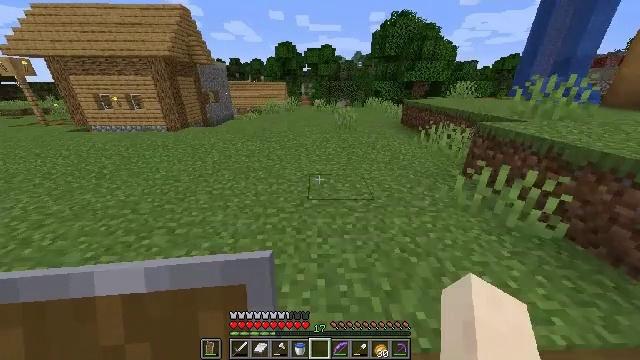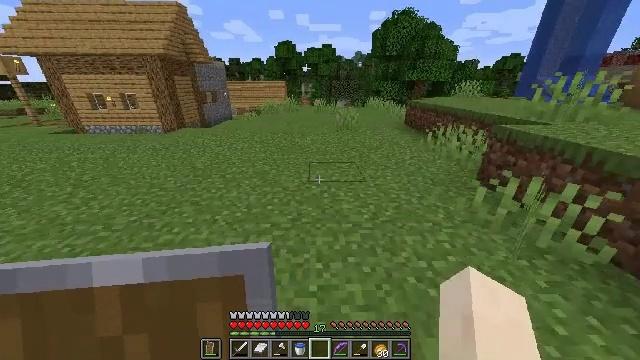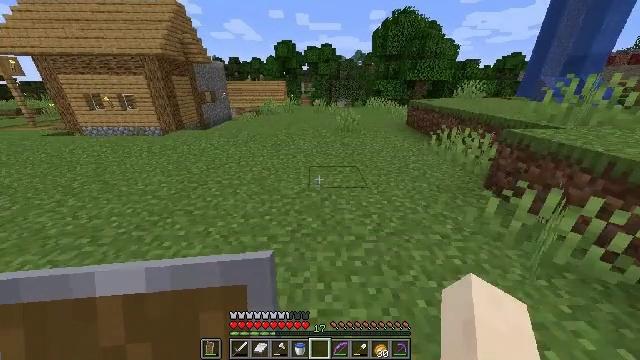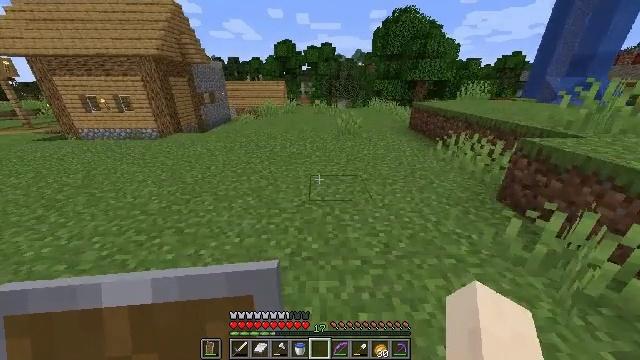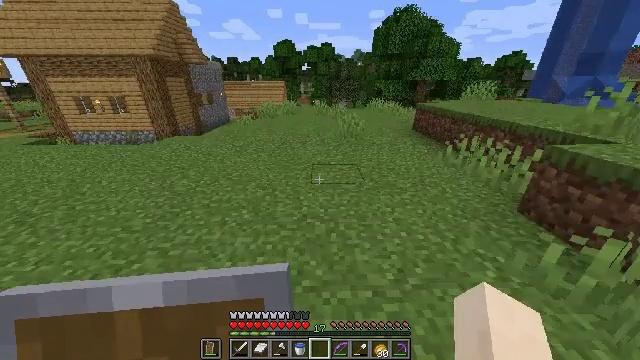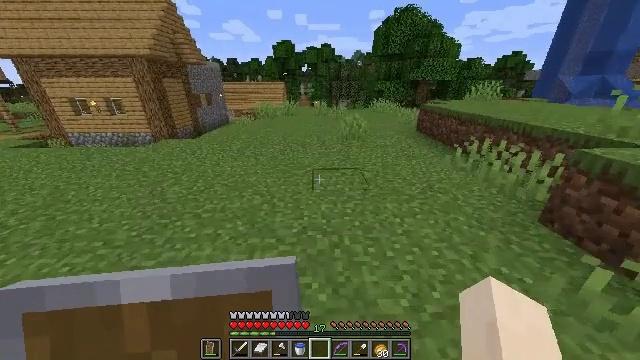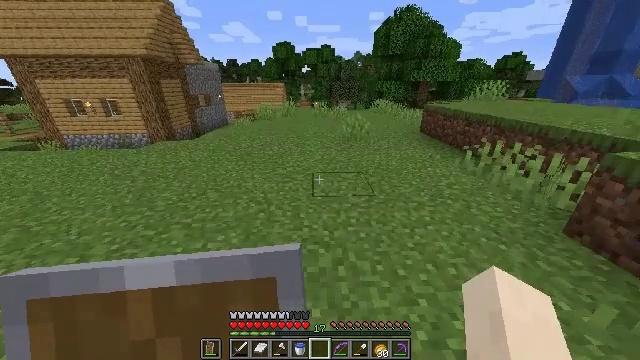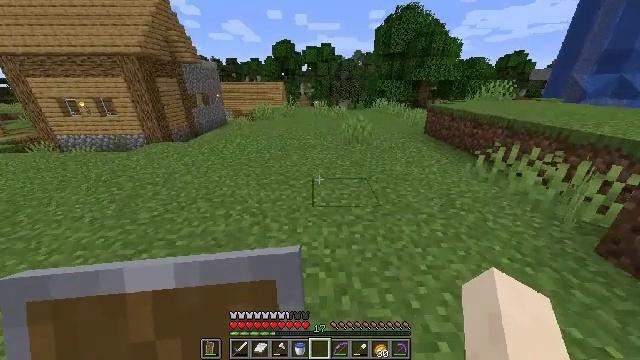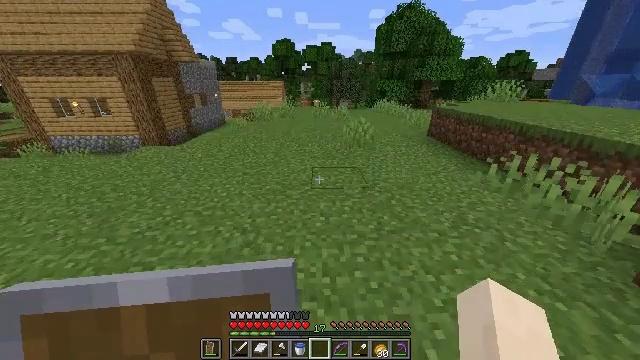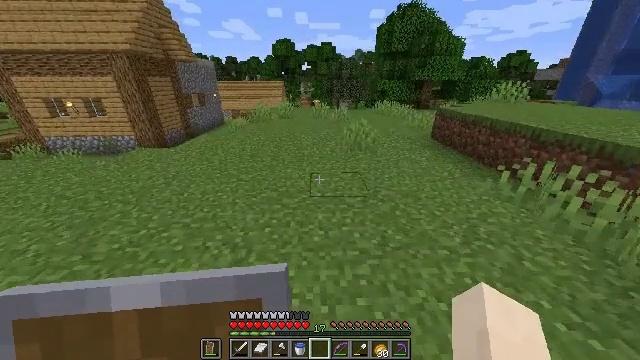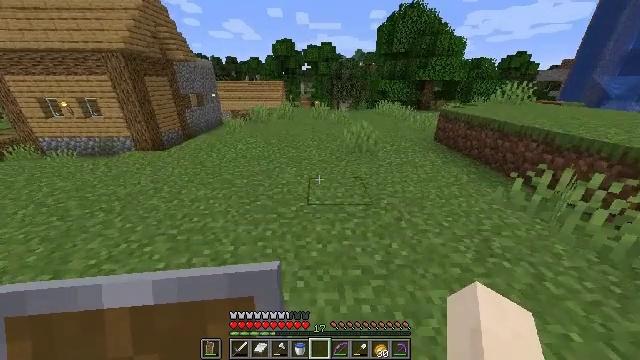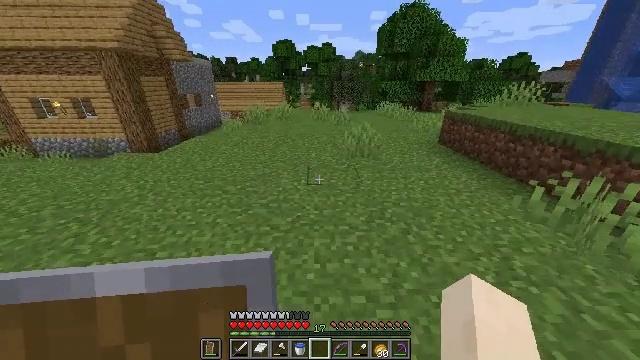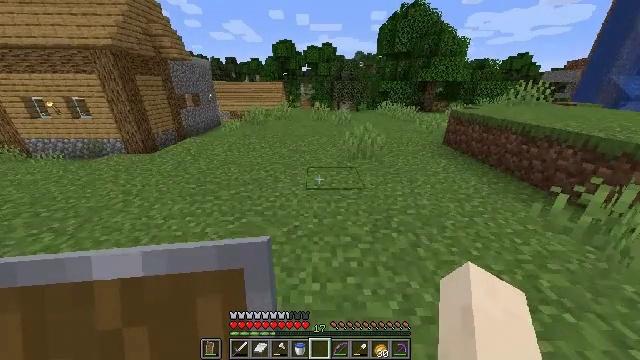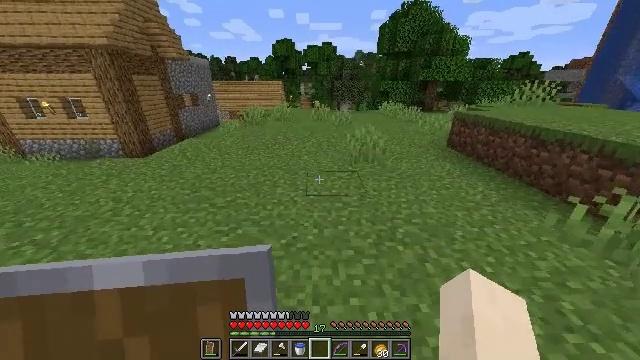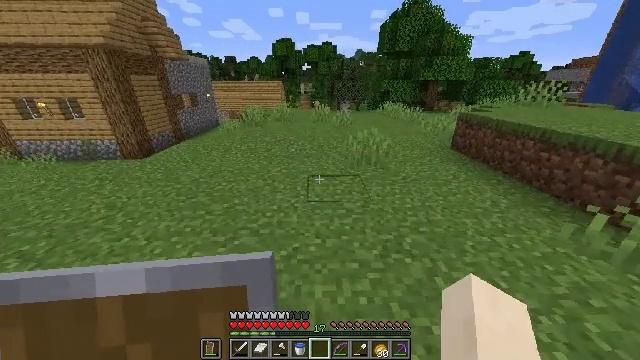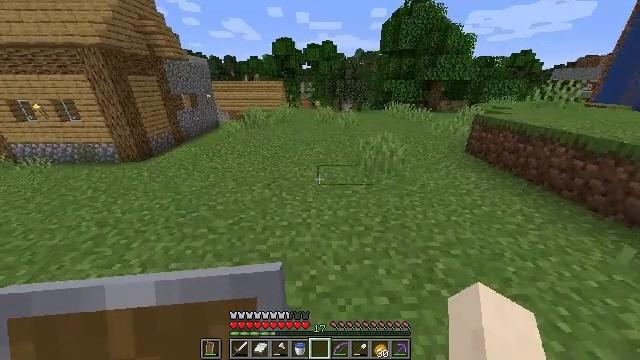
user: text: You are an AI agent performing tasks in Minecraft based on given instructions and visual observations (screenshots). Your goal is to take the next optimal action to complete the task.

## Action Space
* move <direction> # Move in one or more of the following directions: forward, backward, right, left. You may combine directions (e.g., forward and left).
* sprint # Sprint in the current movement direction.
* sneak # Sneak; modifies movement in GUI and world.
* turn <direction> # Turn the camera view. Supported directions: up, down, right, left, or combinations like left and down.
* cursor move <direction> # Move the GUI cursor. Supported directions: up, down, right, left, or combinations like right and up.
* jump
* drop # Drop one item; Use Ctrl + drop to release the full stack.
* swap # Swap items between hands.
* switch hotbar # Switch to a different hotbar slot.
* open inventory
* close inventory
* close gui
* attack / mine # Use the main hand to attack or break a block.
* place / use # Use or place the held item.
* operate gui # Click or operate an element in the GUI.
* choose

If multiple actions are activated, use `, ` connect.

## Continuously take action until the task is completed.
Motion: motion action
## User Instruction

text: Mine sand by the water.
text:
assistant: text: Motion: move forward
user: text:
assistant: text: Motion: move forward
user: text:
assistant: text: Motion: move forward
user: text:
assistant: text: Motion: move forward
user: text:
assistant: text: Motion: move forward
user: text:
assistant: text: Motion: move forward
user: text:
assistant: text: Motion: move forward
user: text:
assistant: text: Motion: move forward
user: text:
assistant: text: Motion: move forward
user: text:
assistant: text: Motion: move forward
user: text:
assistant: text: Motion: move forward
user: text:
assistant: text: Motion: move forward
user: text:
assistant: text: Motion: move forward
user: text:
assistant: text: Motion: move forward and move left
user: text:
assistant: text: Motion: move forward and move left
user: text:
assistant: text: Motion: move forward and move left
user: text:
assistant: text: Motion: move forward
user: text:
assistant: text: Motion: move forward
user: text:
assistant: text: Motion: move forward
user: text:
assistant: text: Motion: move forward
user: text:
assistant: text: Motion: move forward
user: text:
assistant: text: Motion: move forward
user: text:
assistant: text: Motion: move forward
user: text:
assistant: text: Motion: move forward
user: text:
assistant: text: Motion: move forward
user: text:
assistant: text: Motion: move forward
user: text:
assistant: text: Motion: move forward
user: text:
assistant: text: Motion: move forward and move left
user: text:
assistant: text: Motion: move forward and move left
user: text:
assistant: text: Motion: move forward and move left, turn left